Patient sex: M
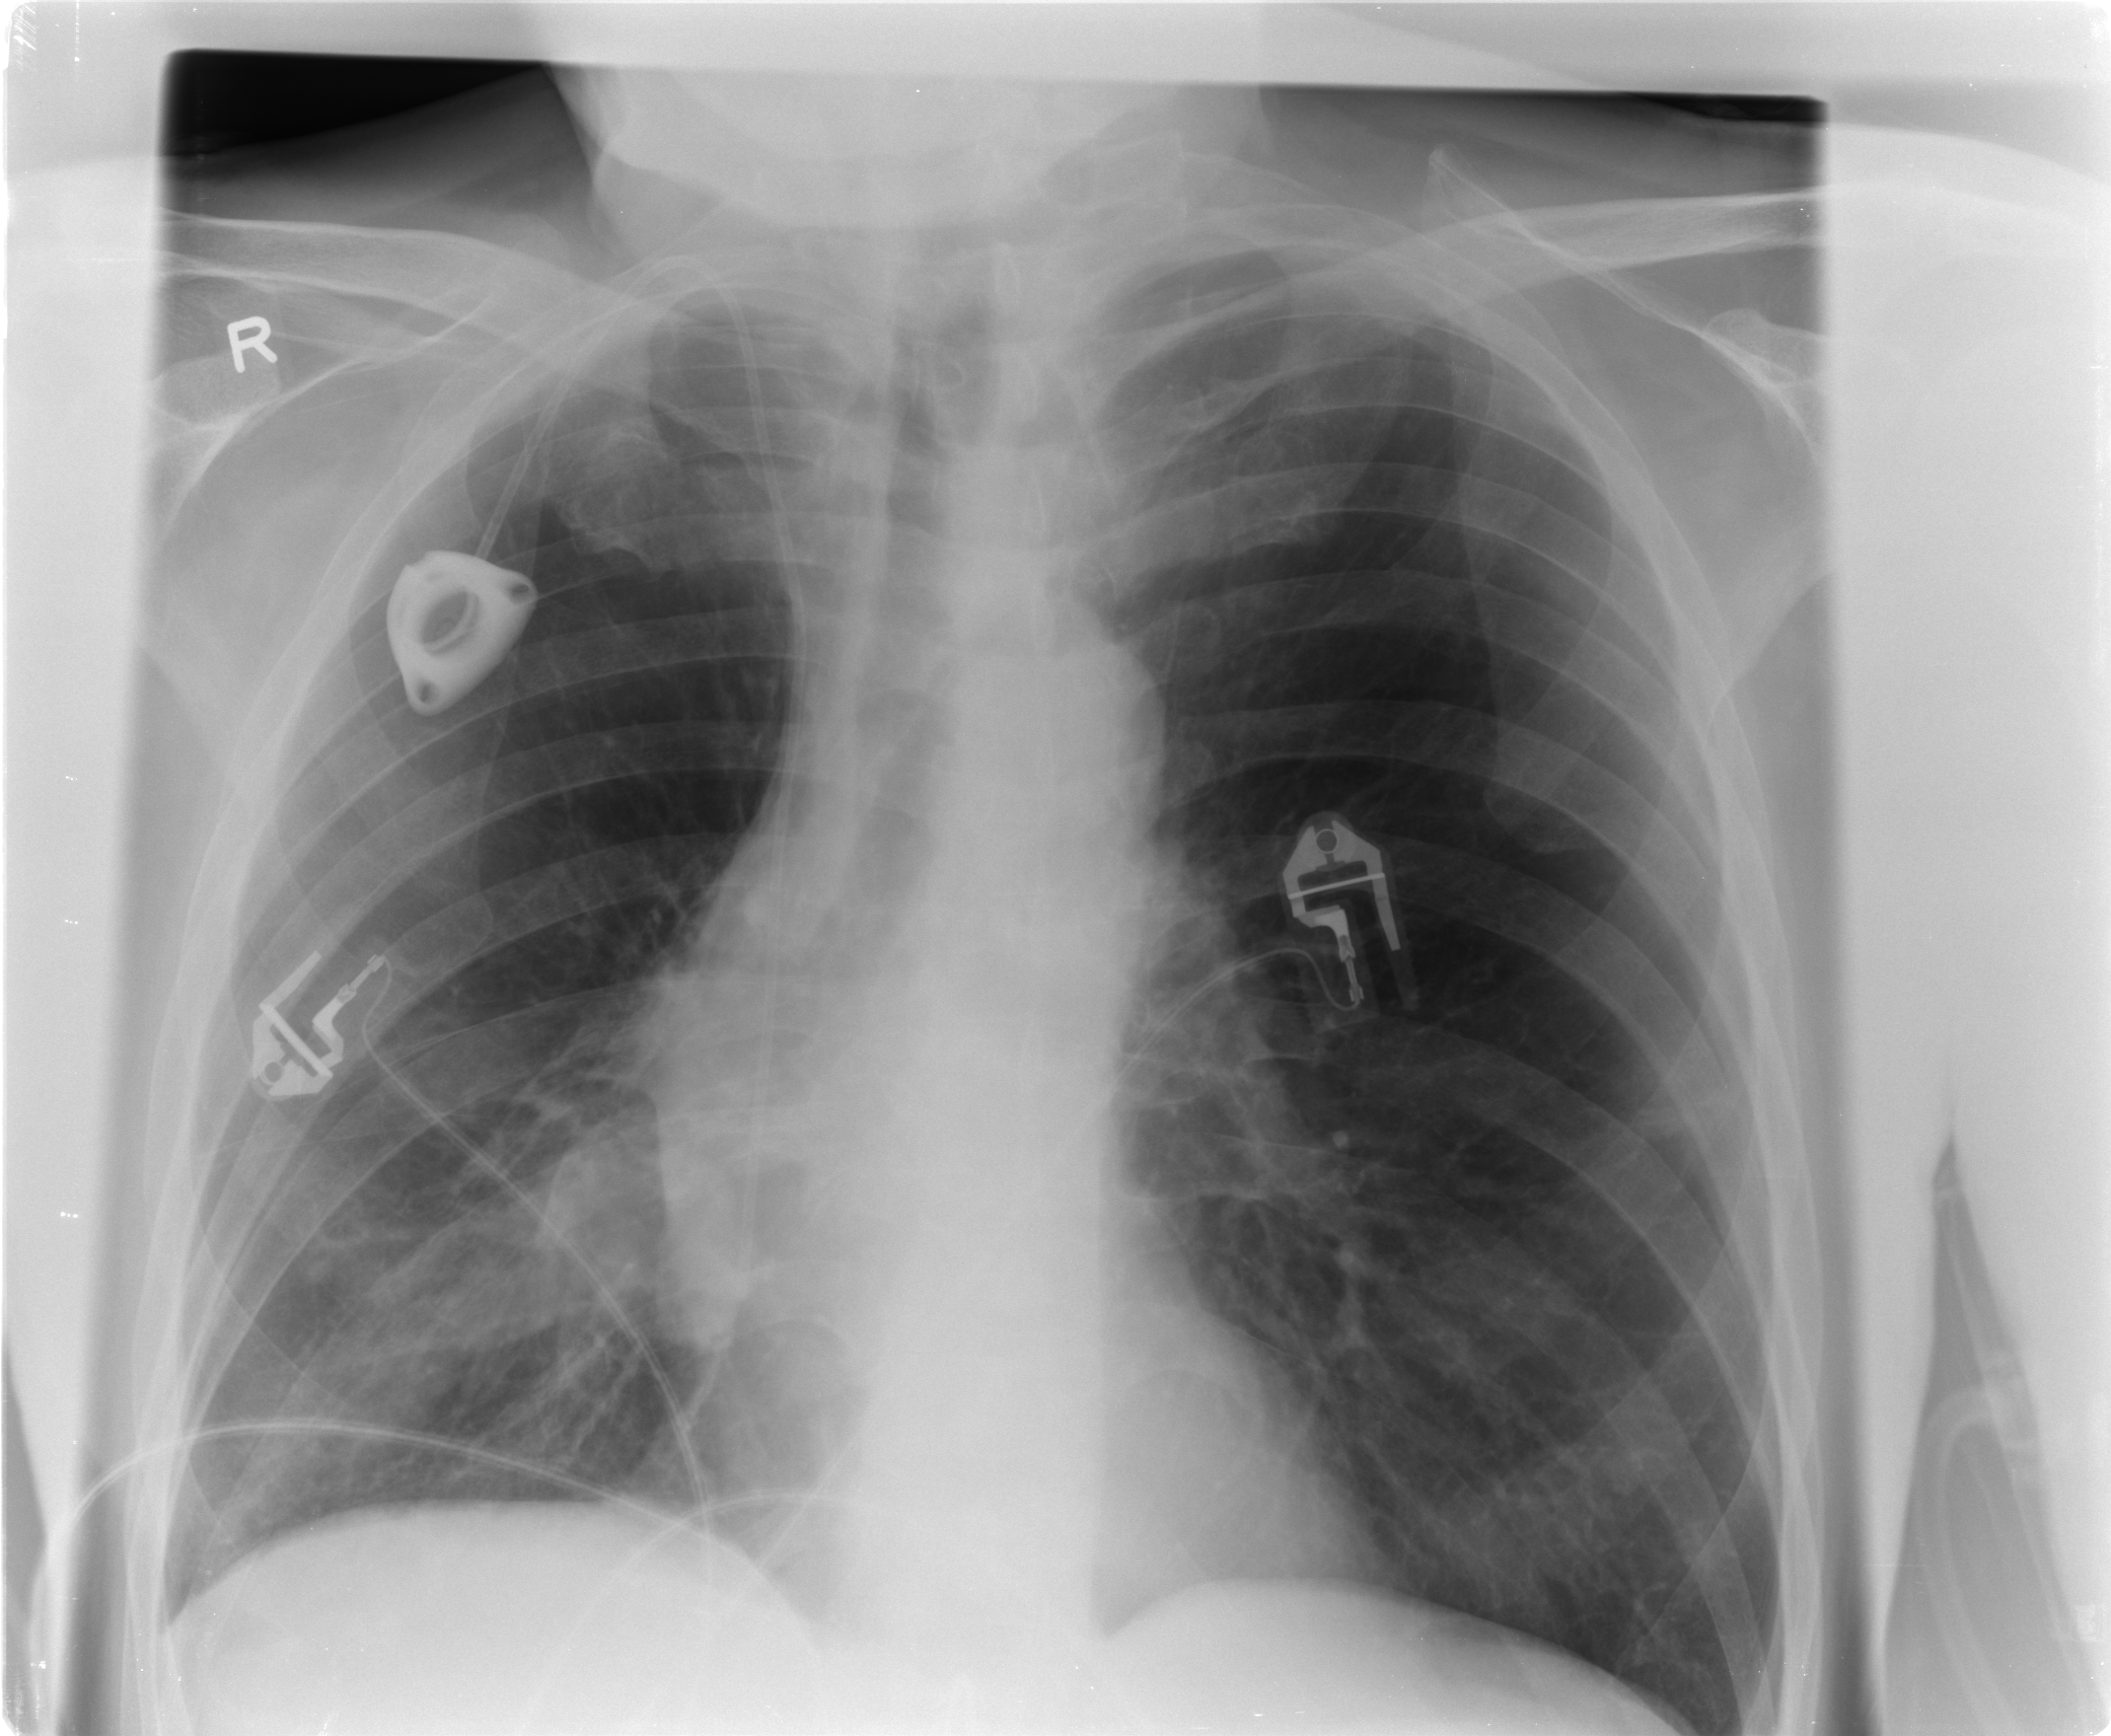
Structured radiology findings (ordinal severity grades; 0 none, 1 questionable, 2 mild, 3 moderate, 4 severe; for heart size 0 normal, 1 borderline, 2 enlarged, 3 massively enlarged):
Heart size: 0
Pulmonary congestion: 0
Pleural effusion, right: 0
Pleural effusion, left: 0
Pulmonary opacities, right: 1
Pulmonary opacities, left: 0
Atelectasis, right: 2
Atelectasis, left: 0